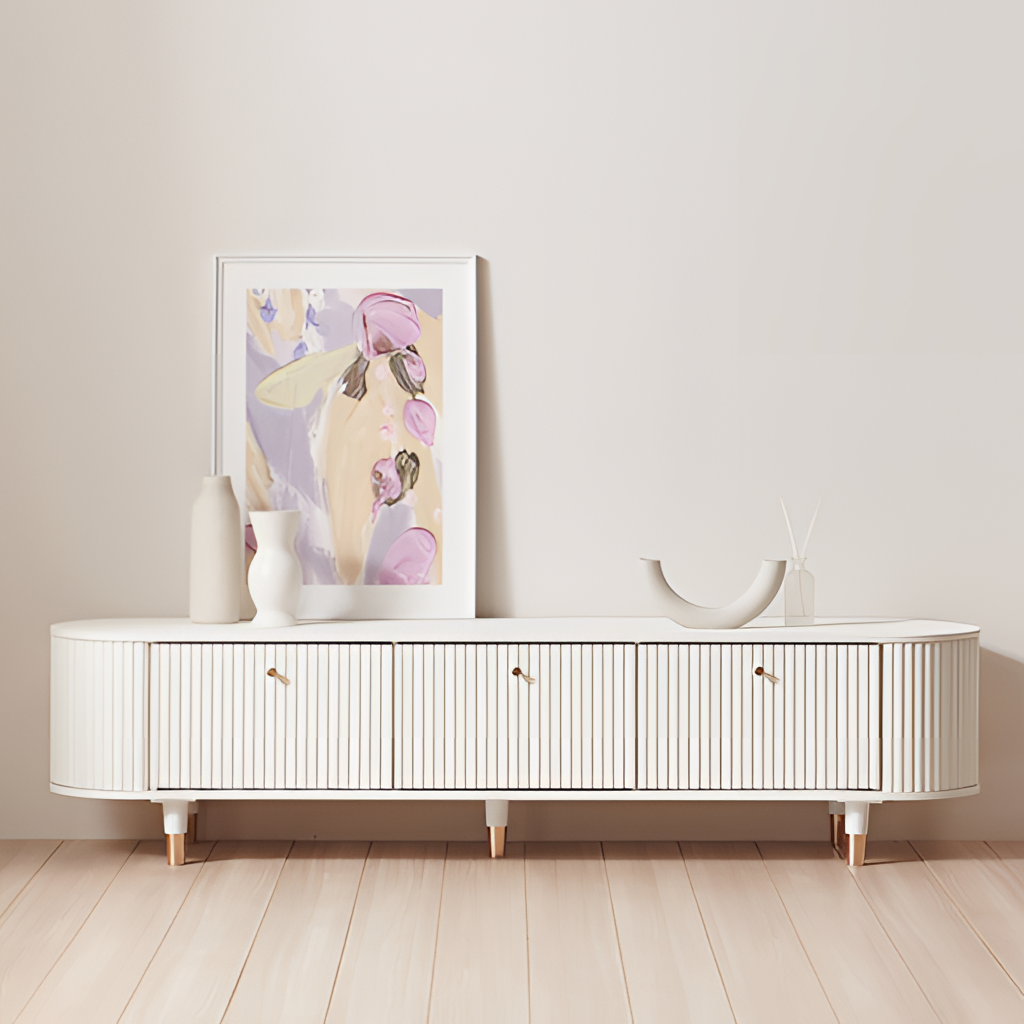
living room, wood sideboard, cream paint wallpaper, with solid pattern, wood flooring, with plank pattern, modern